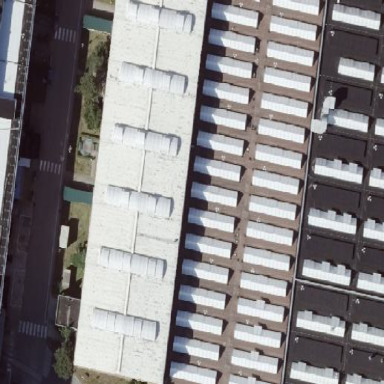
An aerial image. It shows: Industrial building.